Question: Greendao not generating import of ToMany joiner dao. How can I do this?
I'm creating Book and BookStore, trying save list of books in book store by Custom joiner. After build trying generated Joiner JoinBookStoreWithBookDao not importing in BookStoreDao but exists.

<URL>
Book.java
'''
package com.example.valery.stackoverflowsample.dao;
import org.greenrobot.greendao.annotation.Entity;
import org.greenrobot.greendao.annotation.Id;
import org.greenrobot.greendao.annotation.Generated;
@Entity
public class Book {
@Id
private long id;
public Book() {
}
}
'''
BookStore.java
'''
package com.example.valery.stackoverflowsample.dao;
import com.example.valery.stackoverflowsample.dao.joiner.DaoSession;
import com.example.valery.stackoverflowsample.dao.joiner.JoinBookStoreWithBook;
import org.greenrobot.greendao.DaoException;
import org.greenrobot.greendao.annotation.Entity;
import org.greenrobot.greendao.annotation.Generated;
import org.greenrobot.greendao.annotation.Id;
import org.greenrobot.greendao.annotation.JoinEntity;
import org.greenrobot.greendao.annotation.ToMany;
import java.util.ArrayList;
import java.util.List;
@Entity
public class BookStore {
@Id
private long id;
@ToMany
@JoinEntity(
entity = JoinBookStoreWithBook.class,
sourceProperty = "bookStoreId",
targetProperty = "bookId"
)
private List<Book> mBooks;
}
'''
JoinBookStoreWithBook.java
'''
package com.example.valery.stackoverflowsample.dao.joiner;
import org.greenrobot.greendao.annotation.Entity;
import org.greenrobot.greendao.annotation.Id;
import org.greenrobot.greendao.annotation.Generated;
@Entity
public class JoinBookStoreWithBook {
@Id
private long id;
private long bookId;
private long bookStoreId;
}
'''
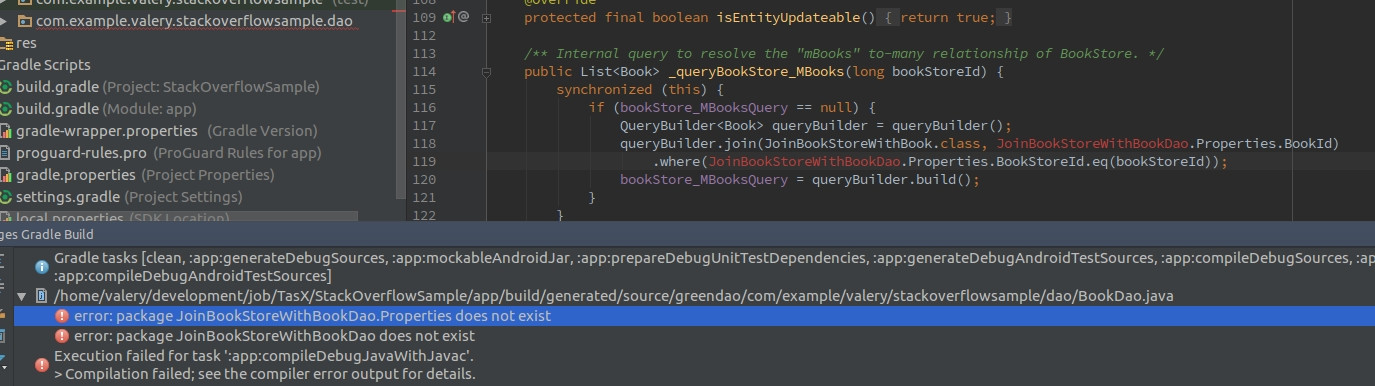
Answer: I found reason. Joiner should be inside of package for "parent", he can't be in another package.